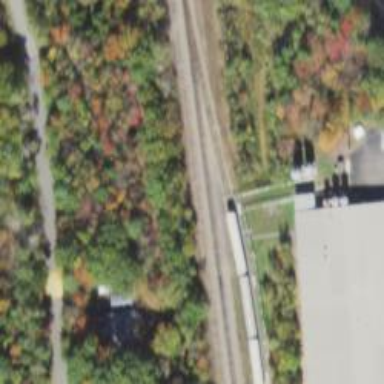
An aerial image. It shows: Rail spur service.